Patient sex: M
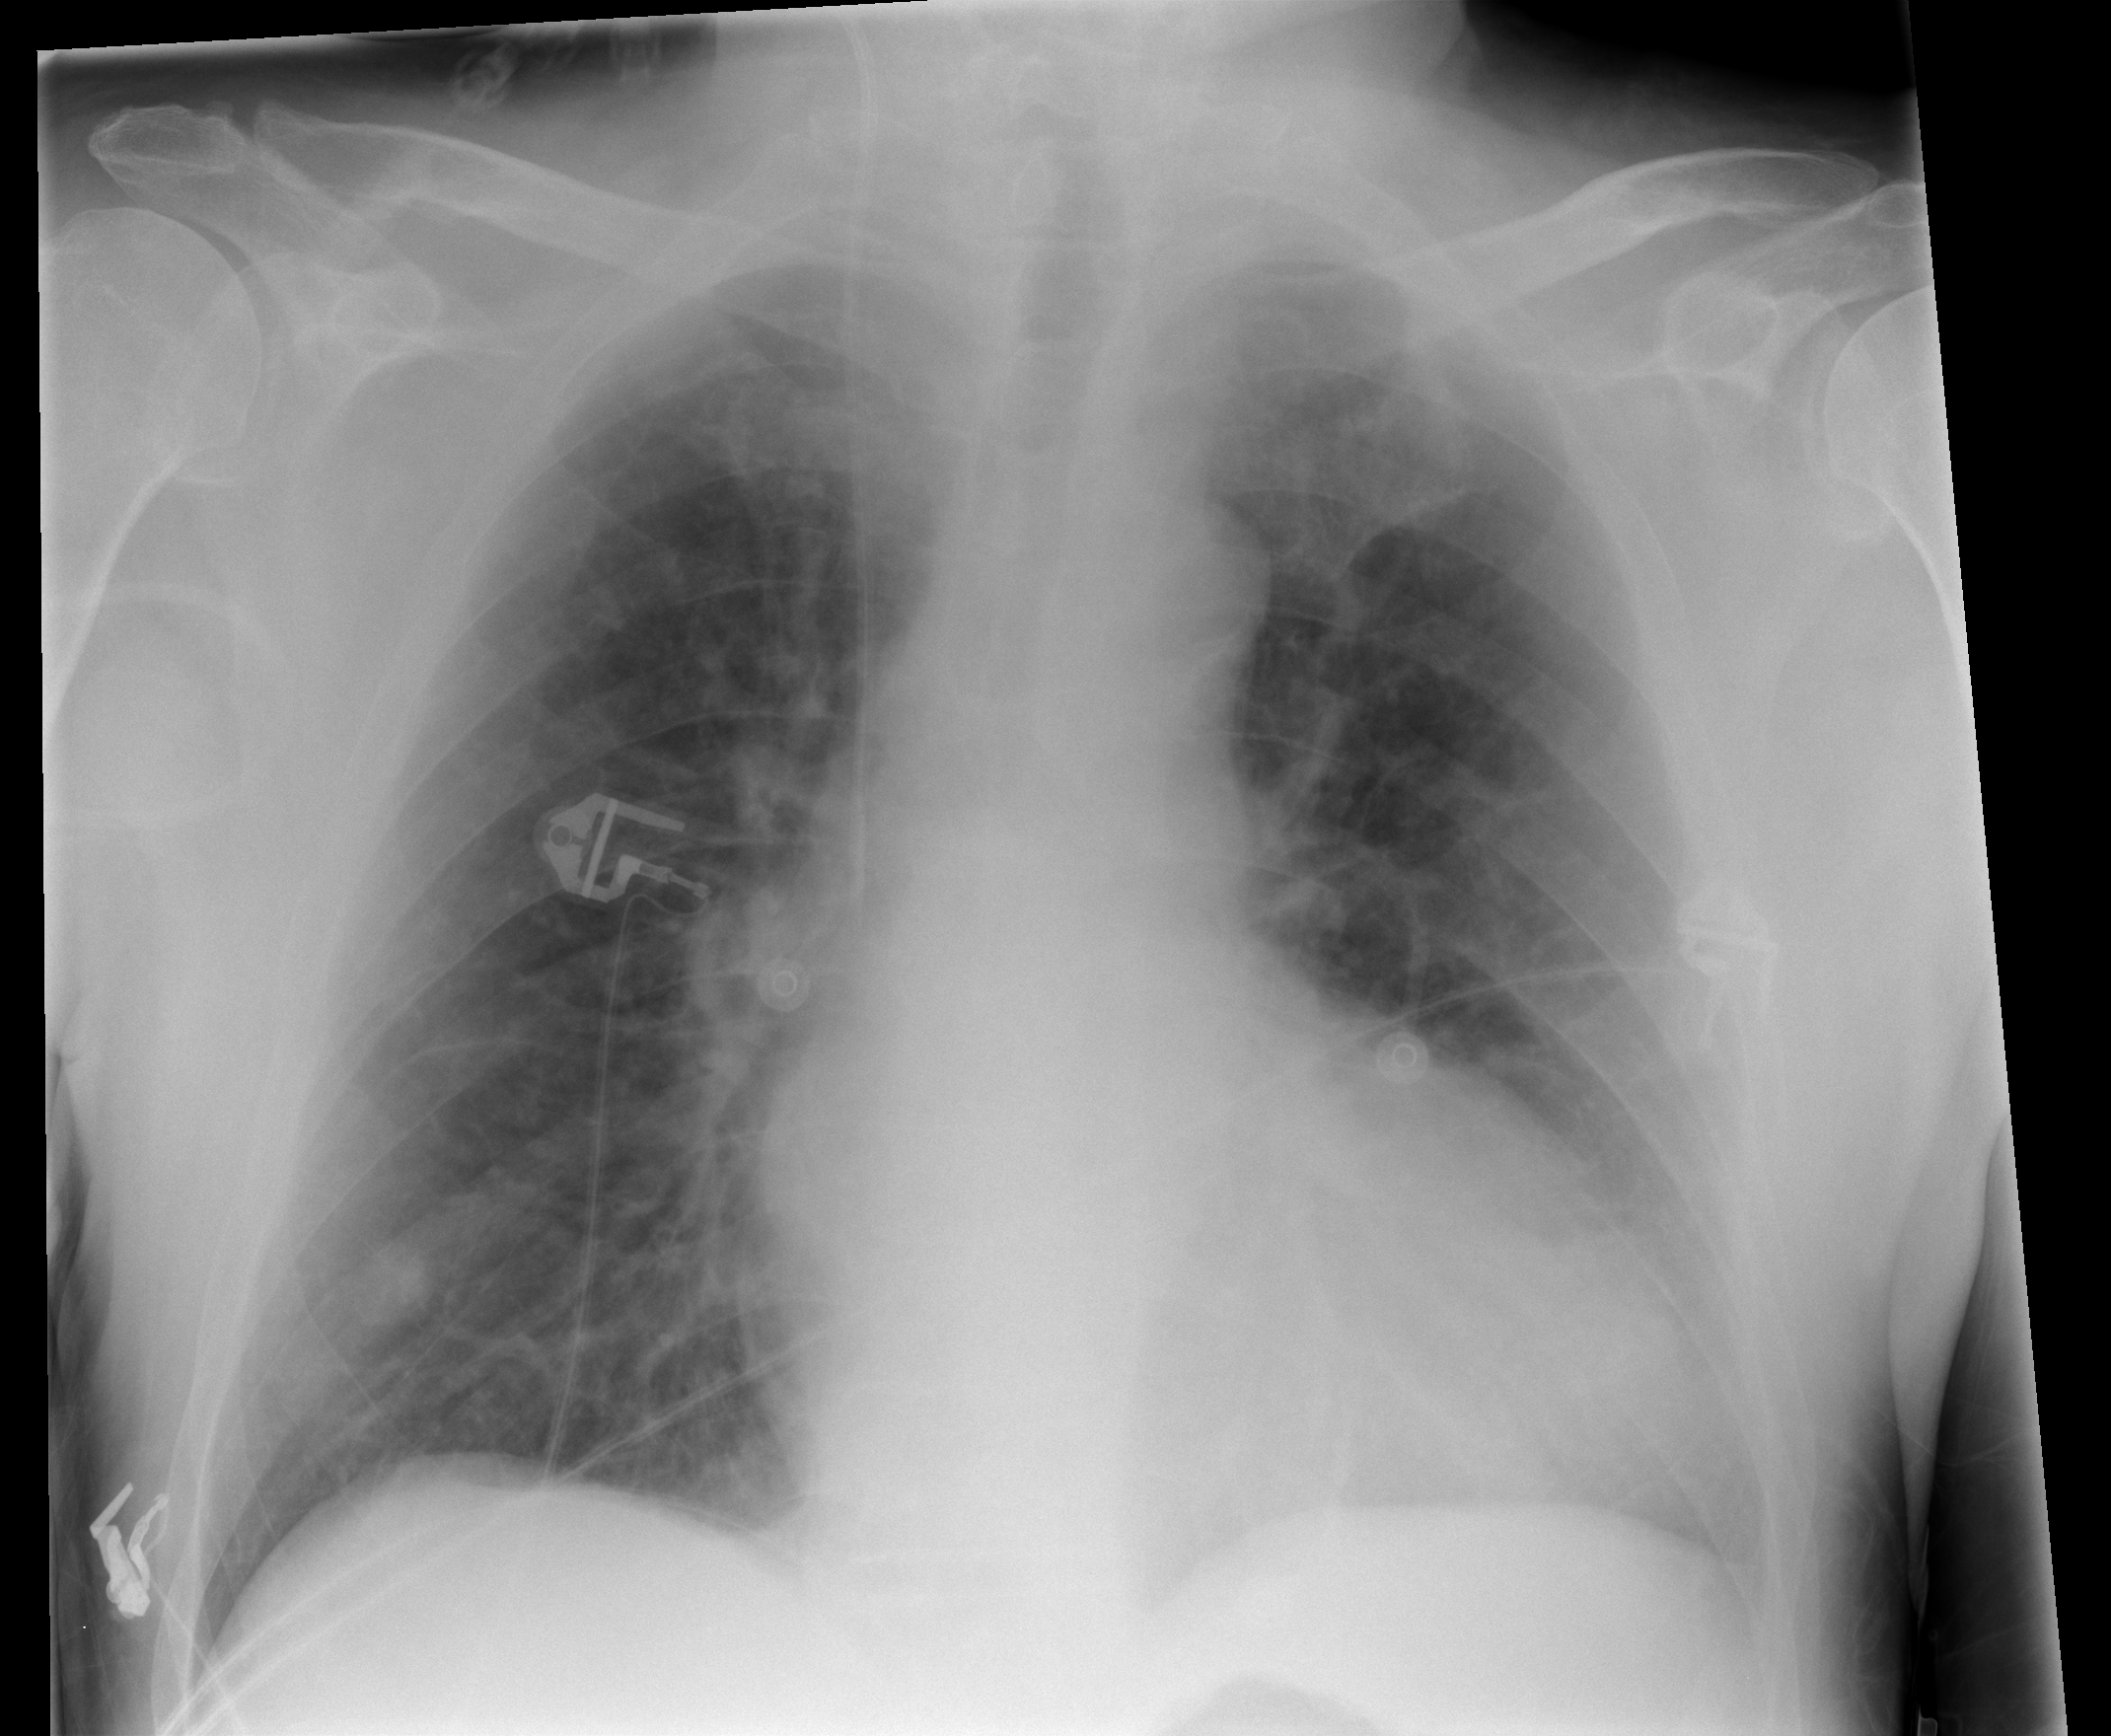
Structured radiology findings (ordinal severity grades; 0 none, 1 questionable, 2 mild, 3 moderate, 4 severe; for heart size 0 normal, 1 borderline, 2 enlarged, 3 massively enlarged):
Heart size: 2
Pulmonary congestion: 2
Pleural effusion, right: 0
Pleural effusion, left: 2
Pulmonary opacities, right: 0
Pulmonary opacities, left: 0
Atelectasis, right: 0
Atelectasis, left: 1